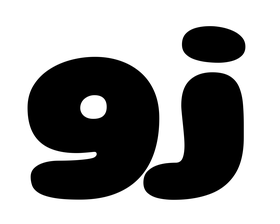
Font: Gluten_Black